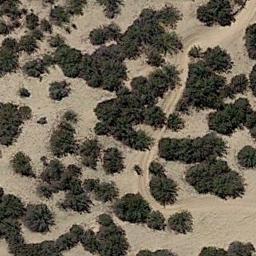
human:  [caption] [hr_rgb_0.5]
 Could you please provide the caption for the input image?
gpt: The chaparral is consist of some green bushes on the desert .

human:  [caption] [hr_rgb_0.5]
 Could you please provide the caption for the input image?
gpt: There are piles of grass in this jungle .

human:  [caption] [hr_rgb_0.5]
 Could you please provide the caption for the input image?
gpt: Chaparral is evenly distributed on the sand .

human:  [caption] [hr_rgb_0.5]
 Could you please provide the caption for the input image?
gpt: Some connected green chaparrals grow in the desert .

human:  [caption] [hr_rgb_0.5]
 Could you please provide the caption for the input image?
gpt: The plants in the chaparral are not evenly distributed .